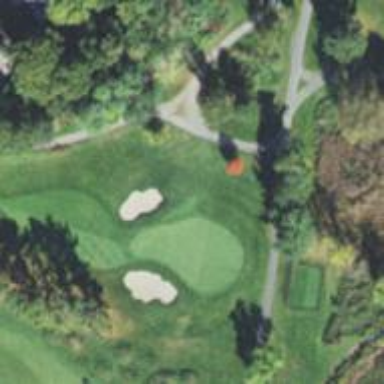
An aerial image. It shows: Path used for both walking and golf.